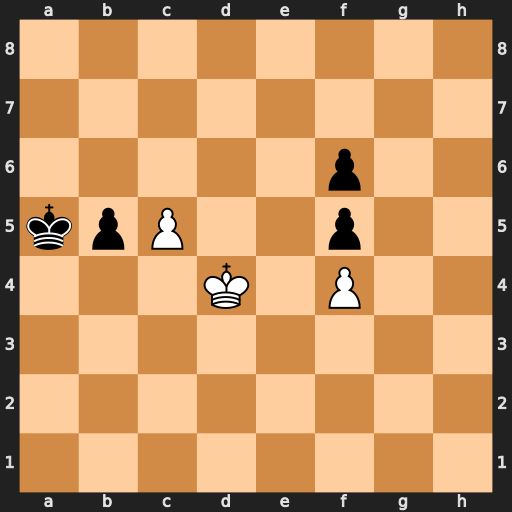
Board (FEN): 8/8/5p2/kpP2p2/3K1P2/8/8/8
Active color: w
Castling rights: -
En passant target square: -
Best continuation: Kd5 b4 c6 Kb6 Kd6